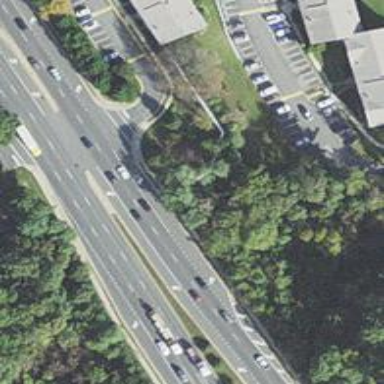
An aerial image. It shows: This image shows trunk highway that functions as expressway.